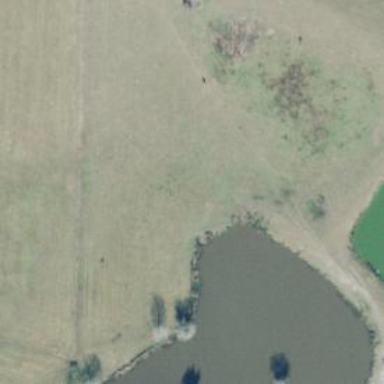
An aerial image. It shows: Peaceful pond surrounded by nature.